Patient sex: M
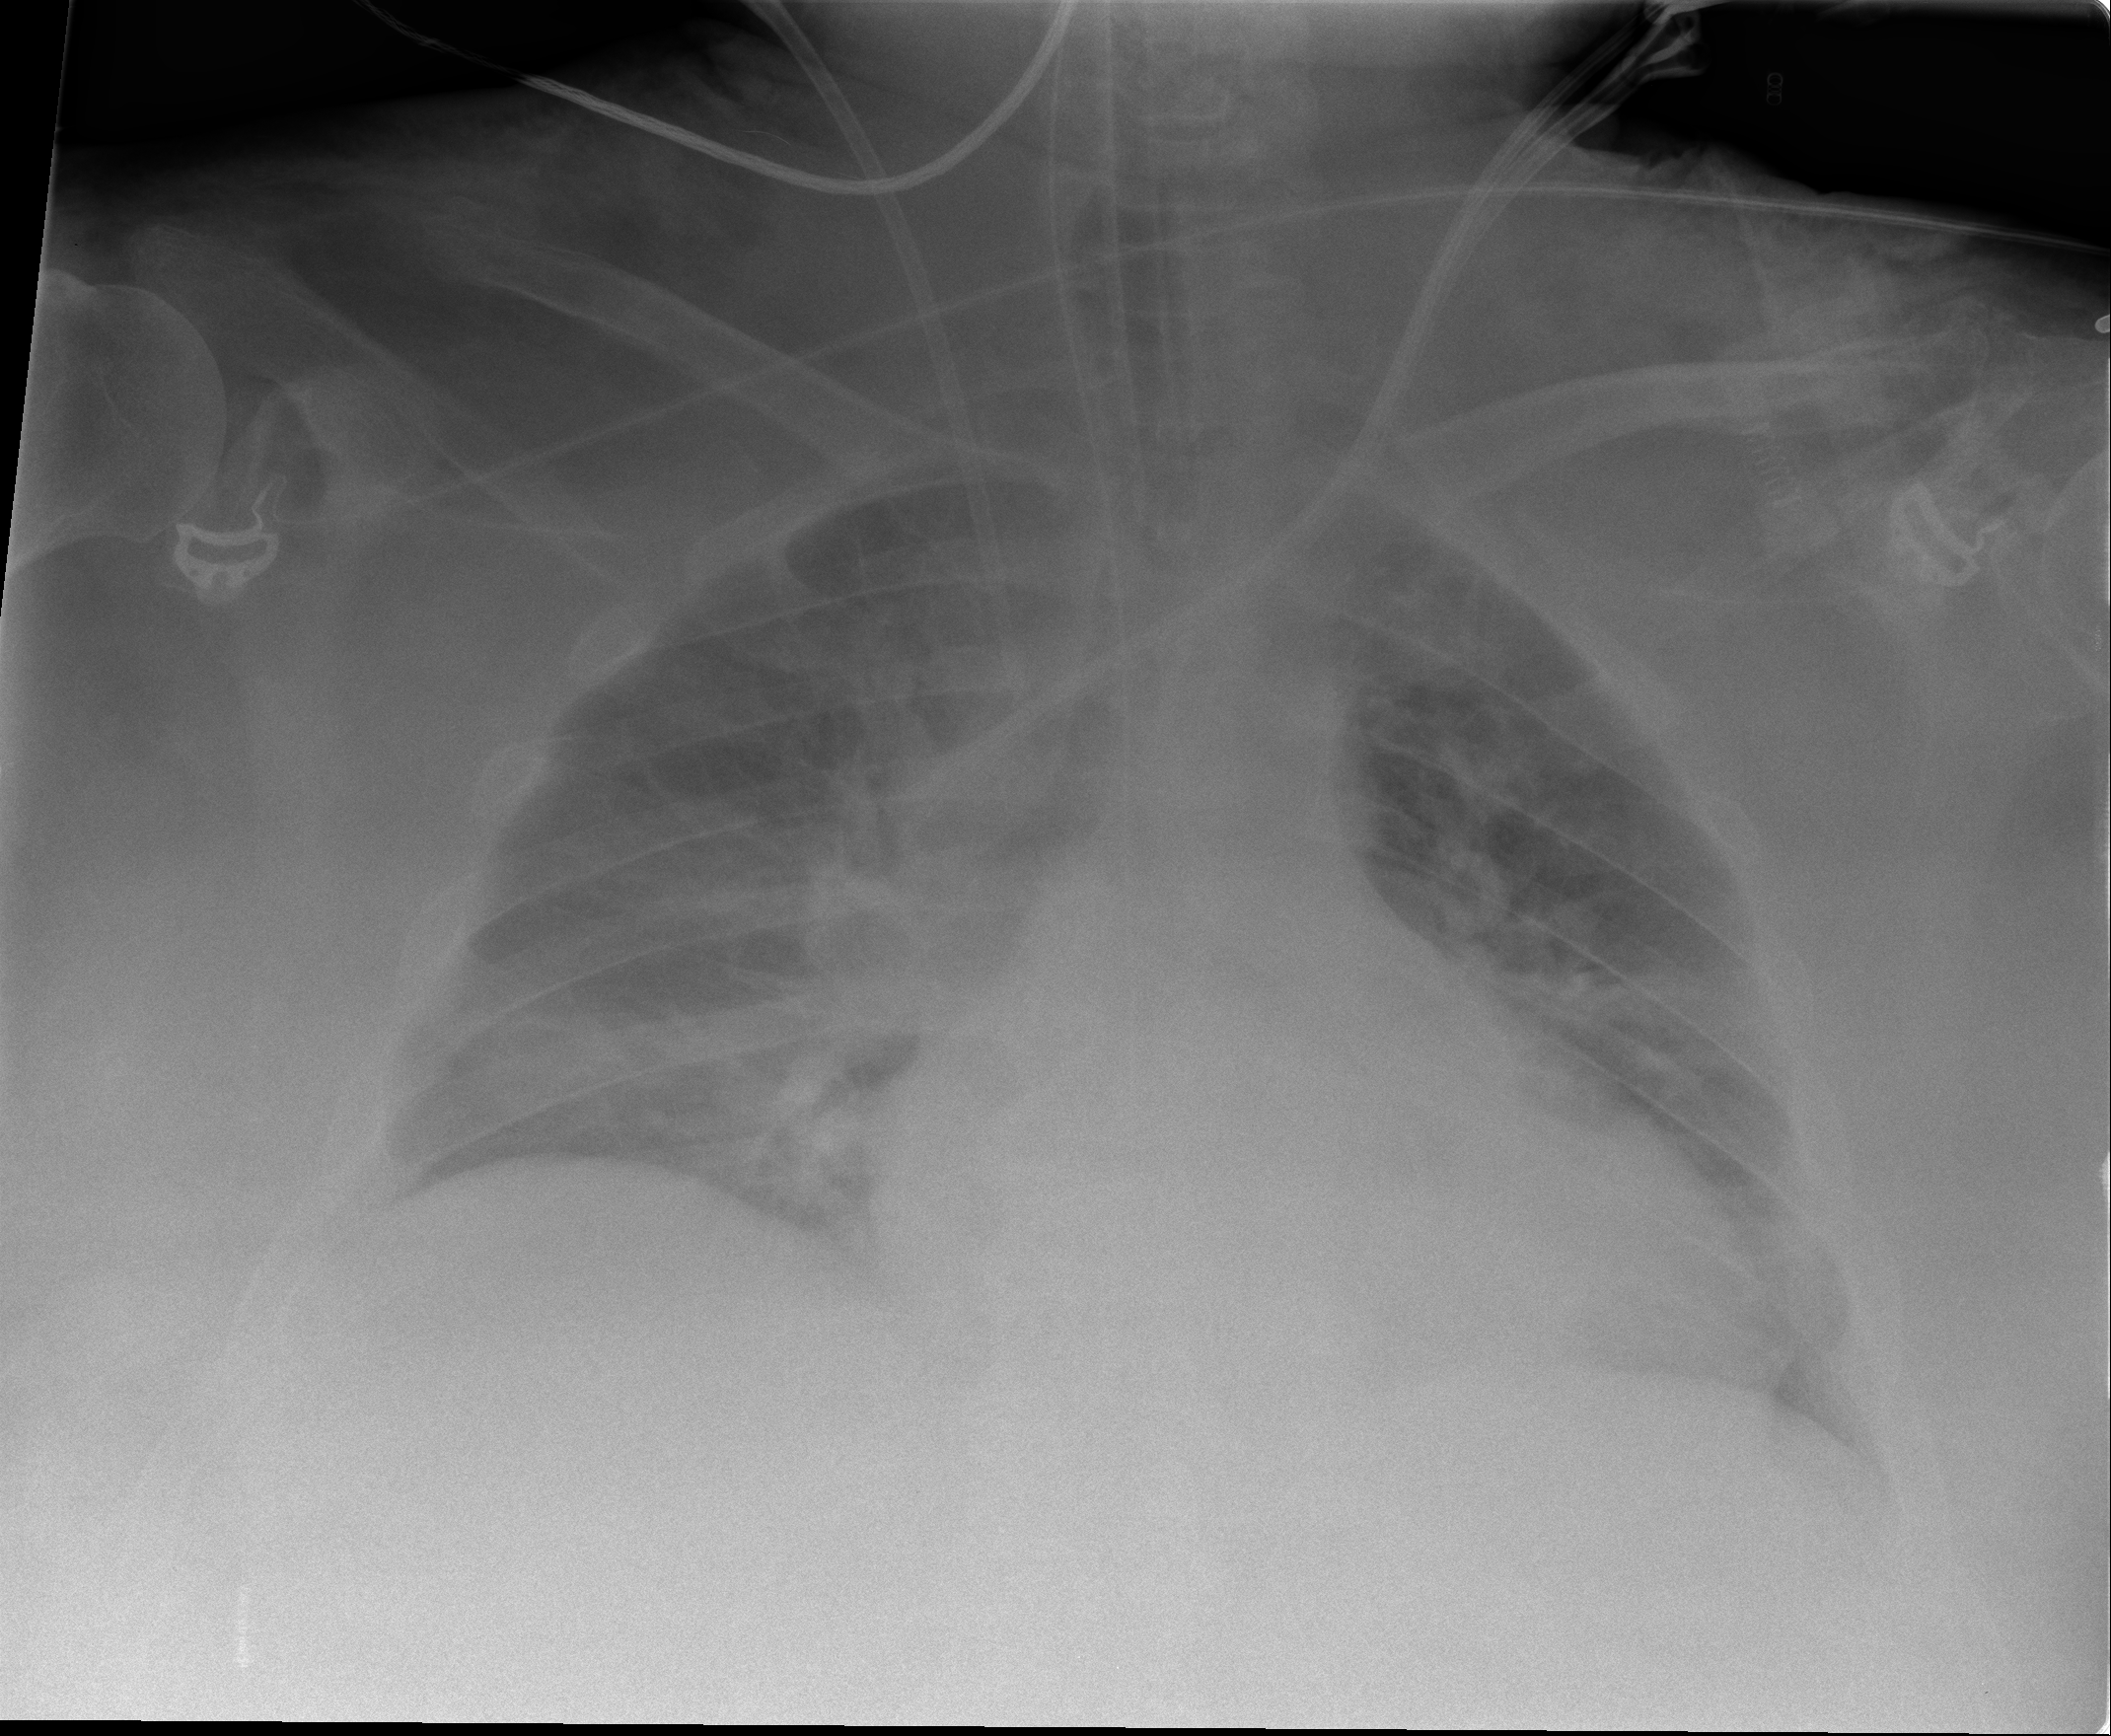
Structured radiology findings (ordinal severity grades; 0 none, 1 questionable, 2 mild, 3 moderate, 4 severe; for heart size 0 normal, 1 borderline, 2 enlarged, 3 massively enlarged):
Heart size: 3
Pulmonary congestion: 2
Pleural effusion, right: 2
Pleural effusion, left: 0
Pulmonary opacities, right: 2
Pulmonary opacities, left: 0
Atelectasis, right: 2
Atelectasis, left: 0